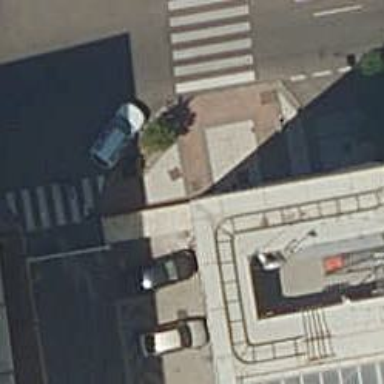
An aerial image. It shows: Sidewalk.